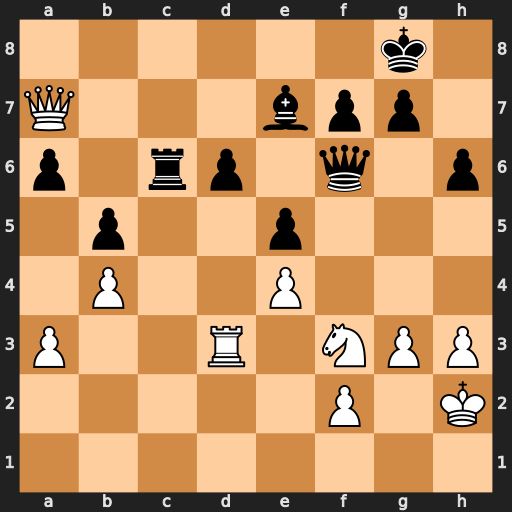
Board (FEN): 6k1/Q3bpp1/p1rp1q1p/1p2p3/1P2P3/P2R1NPP/5P1K/8
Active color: w
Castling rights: -
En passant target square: -
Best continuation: Qa8+ Bf8 Qxc6